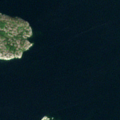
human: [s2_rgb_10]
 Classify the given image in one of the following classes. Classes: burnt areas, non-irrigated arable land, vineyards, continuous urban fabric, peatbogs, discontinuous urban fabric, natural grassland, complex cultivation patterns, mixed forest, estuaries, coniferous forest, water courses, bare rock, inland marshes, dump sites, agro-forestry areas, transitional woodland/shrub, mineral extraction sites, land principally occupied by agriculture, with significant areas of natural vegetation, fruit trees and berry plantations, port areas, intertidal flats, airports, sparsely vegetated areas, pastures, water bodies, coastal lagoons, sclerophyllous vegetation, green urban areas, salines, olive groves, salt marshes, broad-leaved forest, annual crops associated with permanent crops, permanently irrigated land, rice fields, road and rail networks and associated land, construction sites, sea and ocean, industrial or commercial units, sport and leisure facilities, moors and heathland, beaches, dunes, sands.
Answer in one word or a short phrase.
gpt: bare rock, sea and ocean